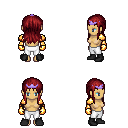
a pixel art fantasy rpg character, female body template, human, tanned skin, gold arm armor, white pants, brunette unkempt hairstyle, purple tiara, gold gloves, black shoes, four views (front, back, left, right), 2x2 character sprite sheet, small pixel art, hard edges, no anti-aliasing